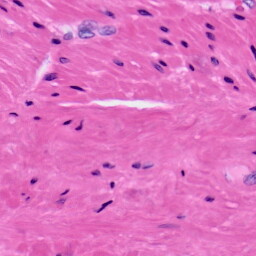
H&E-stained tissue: Prostate